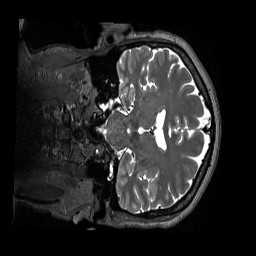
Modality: T2w
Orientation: coronal
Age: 45
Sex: male
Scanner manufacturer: siemens
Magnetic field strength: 3 T
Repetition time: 3.2 s
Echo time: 0.412 s